Question: I'm writing a very simple method for my programming class and ran in to an issue I can't find the resolution for in my notes.
You see I'm supposed to create a method that generates an array of an arbitrary length that has each consecutive value be a multiple of the last (interest rates). The problem is I can't find why my code doesn't work, it compiles but doesn't print what I'd like.
Instead of printing an array with something like (made up values):
'[1, 5, 25, 125]'
It prints out obscure text like:
'''
[D@64bd4e3c or [D@7041a12f
'''
Can someone please help? Below is a link to an image of my code:
<URL>

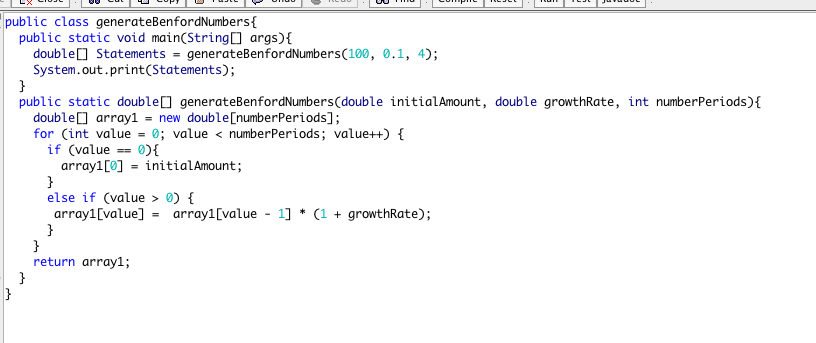
Answer: '''
System.out.print(Statements)
is essentially System.out.println(Statements.toString()) ;
'''
It prints the address that Statements points to.
'''
[D@64bd4e3c" or "[D@7041a12f" As you may have observed changes because the location of the array in memory changes. Hence the address is different or may be the same if reused.
'''
You need to iterate through 'Statements'.
In pseudocode:
'''
for i to Statements.length
print Statements[i]
'''
Here is a nice <URL> to help you.